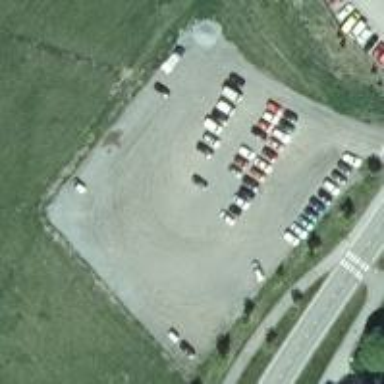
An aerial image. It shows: Parking area with unpaved surface.